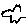
Label: bird